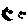
Label: smiley face